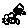
Label: bird